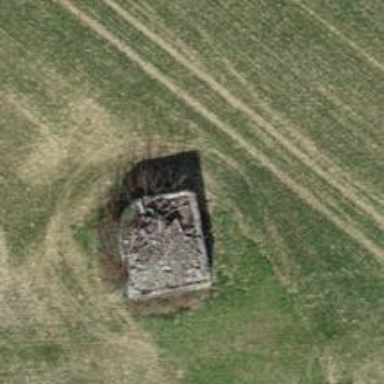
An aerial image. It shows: Military bunker.